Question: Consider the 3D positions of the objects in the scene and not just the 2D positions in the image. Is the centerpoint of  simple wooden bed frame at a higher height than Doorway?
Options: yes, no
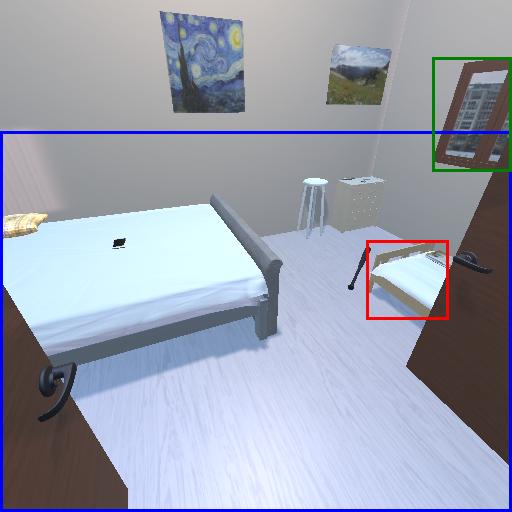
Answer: yes